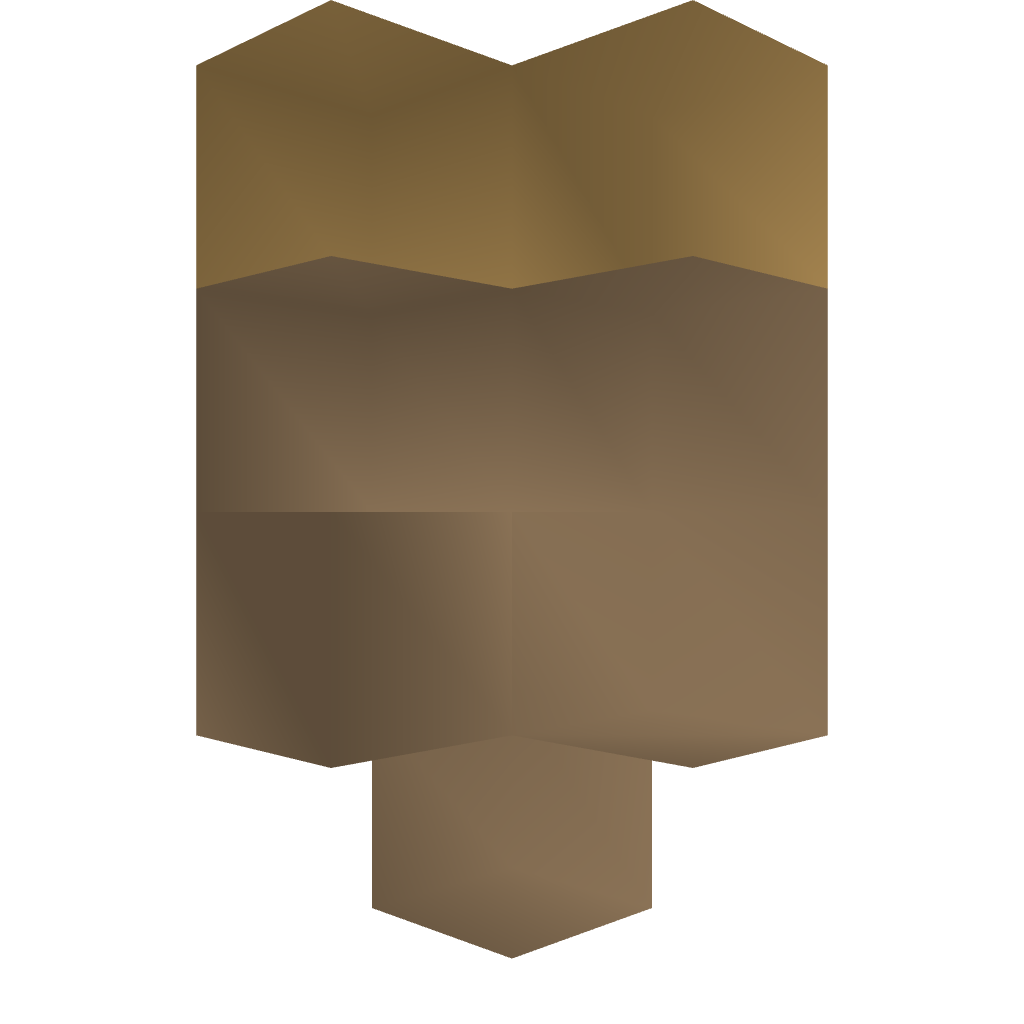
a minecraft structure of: Wood Lamp